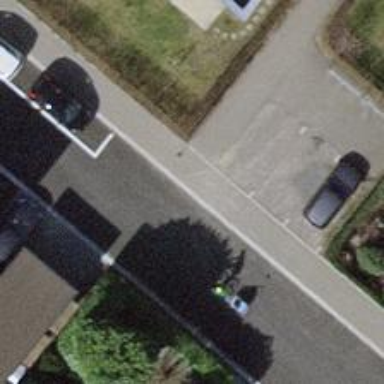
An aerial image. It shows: Hedge barrier.